Interaction volume radius: 5 \u00c5
Interaction volume height: 10 \u00c5
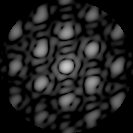
Disorder parameter: 0.1965